Question: Hi - for some reason 2 of my menu items are overlapping in ie8 (see screenshot below - items "about us" and "press" and also background is white in the space between these 2 items) on my sitehttp://goo.gl/34oQ8 - Any idea why?

CSS Code
'''
#nav
{
right:2%;
list-style:none;
position:fixed;
/* float:right; */
top:30px;
z-index:1000;
/* width:520px; */
}
#nav > li {
display: inline-block;
/* dirty hack for IE7 */
*display: inline;
*zoom: 1;
}
#nav a
{
font:12px 'Open Sans', "Helvetica Neue", Helvetica, Arial, "Lucida Grande", sans-serif;
font-weight:600;
letter-spacing:1px;
float:left;
top:30px;
display:inline-block;
font-size:11px;
margin-left:5px;
margin-right:5px;
padding-left:15px;
padding-right:15px;
text-decoration:none;
height:24px;
color:#666;
line-height:24px;
text-align:center;
box-shadow:1px 1px 2px rgba(0,0,0,0.2);
/* background:rgba(255,255,255,0.9); removed not ie8 compatible */
text-transform:uppercase;
background: white;
opacity: 0.8;
filter: Alpha(opacity='80');
}
#nav a:hover
{
background:#dedede;
}
#nav .current a
{
background:#666;
color:#ededed;
}
'''
HTML Code
'''
<ul id="nav">
<li class="current"><a href="#presentation">Home</a></li>
<li><a href="#equipe">Team</a></li>
<li><a href="#plan-activite">About us</a></li>
<li><a href="#medias">Press</a></li>
<li><a href="#inline" class="modalbox">Contact</a></li>
</ul>
'''
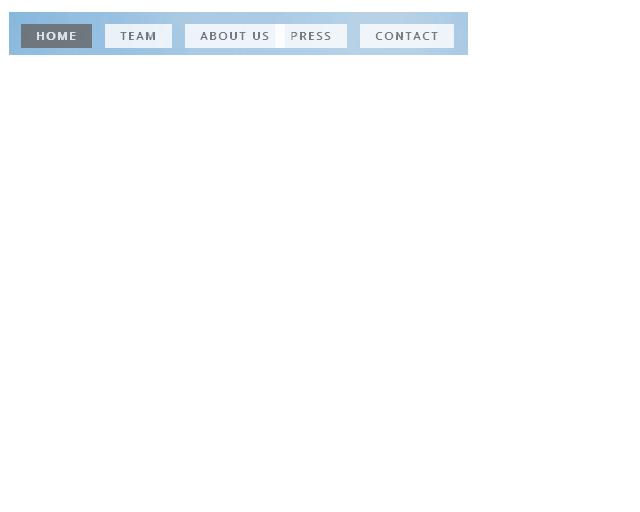
Answer: I don't think putting a margin on '<a>' elements will space out your '<li>''s which is what you want. Try adding margin-left and/or margin-right to 'nav li' instead
also, HTML5 includes a '<nav>' tag that would nicely replace your id="nav"